Question: I have just installed Visual Studio 2013. I am wondering do I need to install ALL the service packs for visual studio or just the latest?
For example I have installed CTP5 and when I go to 'about' then it says CTP5 is it safe to assume that all the other service packs up to 5 have been installed?

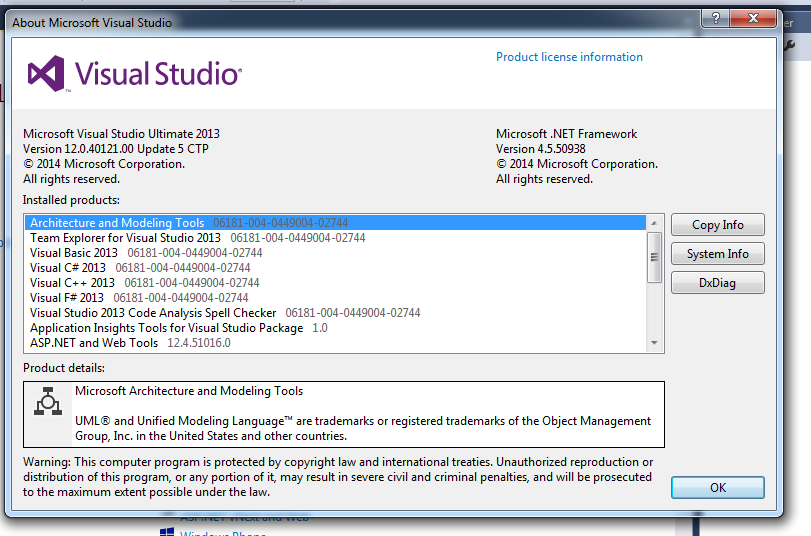
Answer: In general the official updates are designed to be such as the last official <URL> where it specifically says:
> This update is the latest in a cumulative series of feature additions
and bug fixes for Visual Studio 2013.".
But since this is a <URL>:
> PLEASE NOTE: This Community Technology Preview has not been subject to final validation and is not meant to be run on production workstations or servers.For the Visual Studio update package: The recommended approach for
upgrading Visual Studio on test workstations is installing the latest
Visual Studio Update CTP on top of an RTM release or a previous CTP
build of that Update. Visual Studio CTPs can be upgraded to a
different build.
With that wording 'on top of an RTM release' it implies that one does not have to install the previous updates; hence this is intended to be a rollup cumulative release as well.